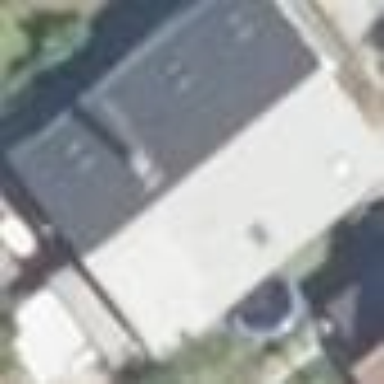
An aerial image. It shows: Terrace building.